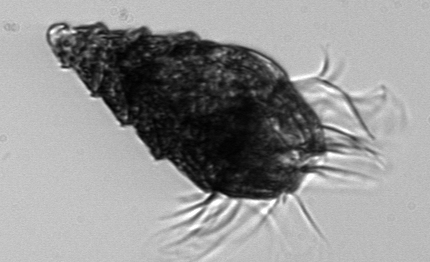
Label: Laboea_strobila